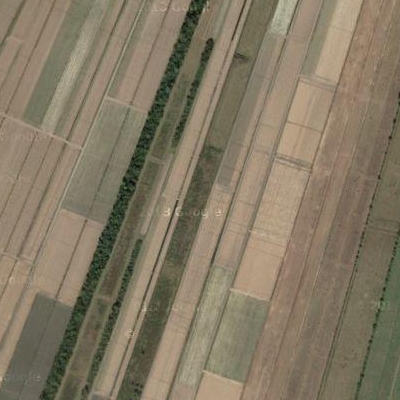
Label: Field